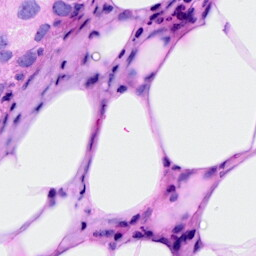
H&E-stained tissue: Breast